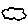
Label: cloud